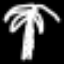
Label: palm tree